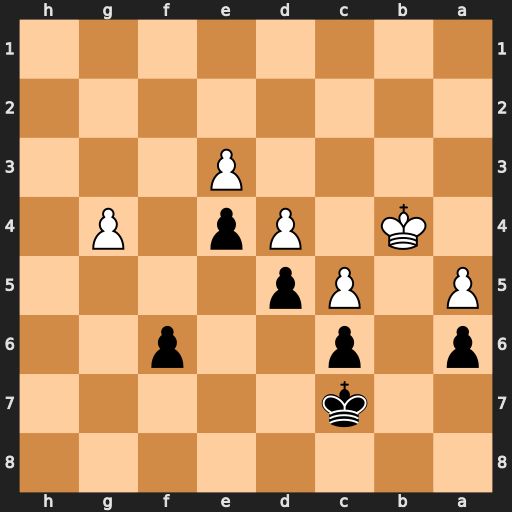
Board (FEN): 8/2k5/p1p2p2/P1Pp4/1K1Pp1P1/4P3/8/8
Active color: b
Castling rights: -
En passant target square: -
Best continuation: Kd7 Kc3 Ke6 Kd2 f5